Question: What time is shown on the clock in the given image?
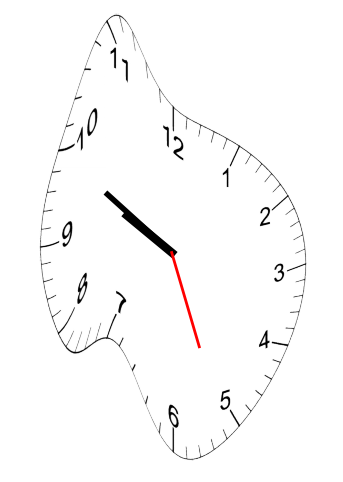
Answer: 09:49:26